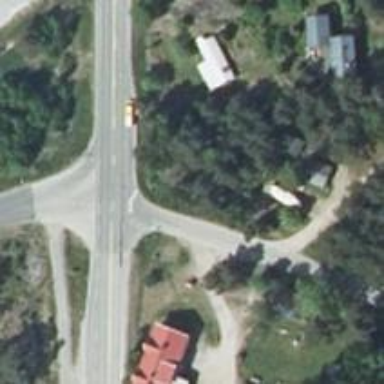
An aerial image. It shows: Stop road.